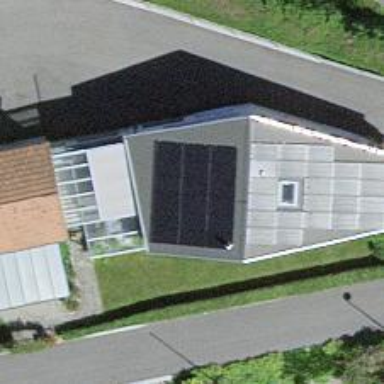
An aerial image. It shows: Solar photovoltaic panel generator.